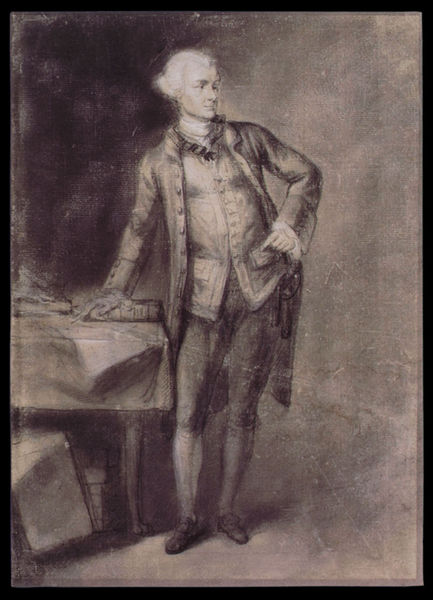
Titel: John Wilkes
Institution: London, National Portrait Gallery
Schlagwörter: gemälde, hand, mann, raum, tisch, zeichnung, hemd, hose, jacke, barock, gesicht, kragen, porträt, haare, mantel, beine, perücke, bücher, schuhe, knöpfe, jackett, weste, buch, kniehhose